Question: I am using NUnit with Visual Studio Express Edition 2010 for C#, Now, normally test works fine. But whenever I try to use Massive.cs, which is open source <URL> to access database. Test fails from that file only. Now, if I run the application, api is working fine. I have created a different library file to access data base.
I seriously don't understand the error. It is just giving error that object reference is not set to an object. But if I run the code, it works fine. I am using dynamic keyword as shown in link of api above. Does that making problem with NUnit ?
Is there any other way to test in this type of Scenarios?
Here are the further details of the code,
Test class is like this
'''
dynamic item = new Item();
item.Insert(new { Name = "Maggi", Description = "Its 2 Min Nuddles", IsDelete = false });
var items = item.All();
Assert.AreEqual("Maggi", items.FirstOrDefault().Name);
'''
Now, I have put test here. Which gives error like shown in image,

Now if I run code in console application, then code is working fine, code snippet is given below
'''
dynamic item = new Item();
item.Insert(new { Name = "Maggi", Description = "Its 2 Min Nuddles", IsDelete = false });
var result = item.All();
foreach (var i in result)
{
Console.WriteLine(i.Name + i.Description);
}
Console.Read();
'''
Here, code is working and same thing is not working with NUnit Test. Please have a look and help me out. Please let me know if any further information is needed from my side.
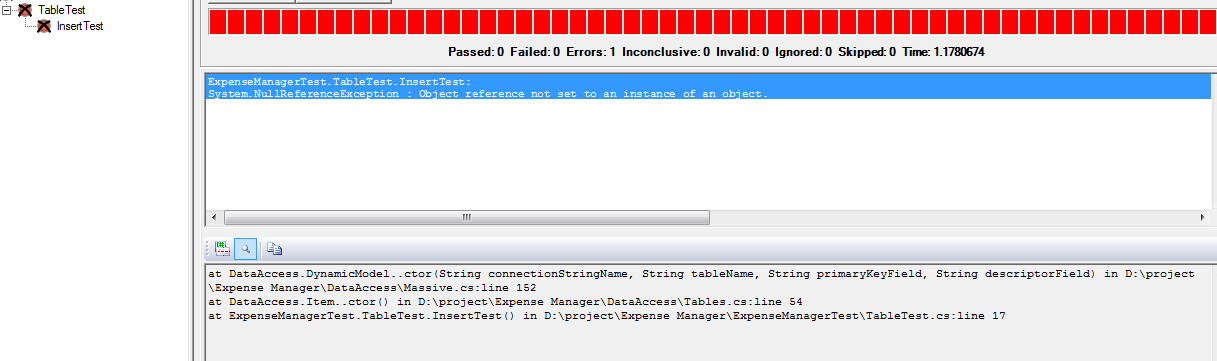
Answer: Solved... There is a issue with NUnit Testing. It was not taking config file pefectly. So, I made two changes. Changes I have done in Project setting.
First change is to change Application Base to bin\debug just give application base as this and then config file to .config to .exe.config and things are up and running. :)